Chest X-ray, PA view. Patient: 58 years old, sex M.
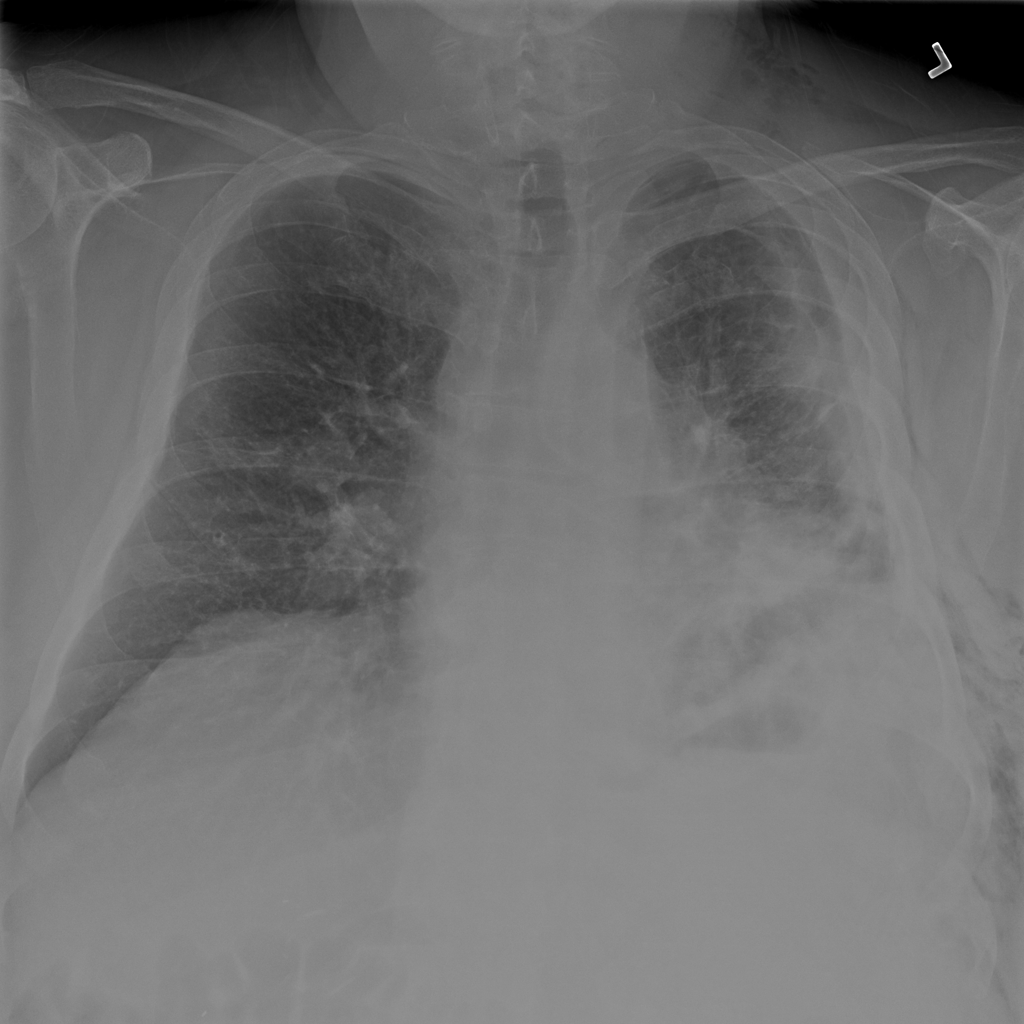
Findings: Pneumothorax